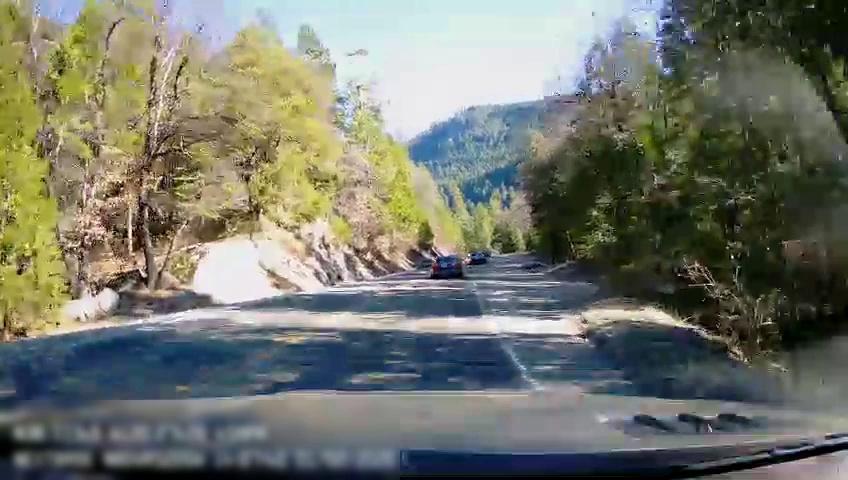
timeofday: Day
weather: Sunny
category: Drivable Space
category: Vehicles | Car
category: Vehicles | Car
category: Lanes | Current Lane